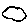
Label: cloud